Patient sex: M
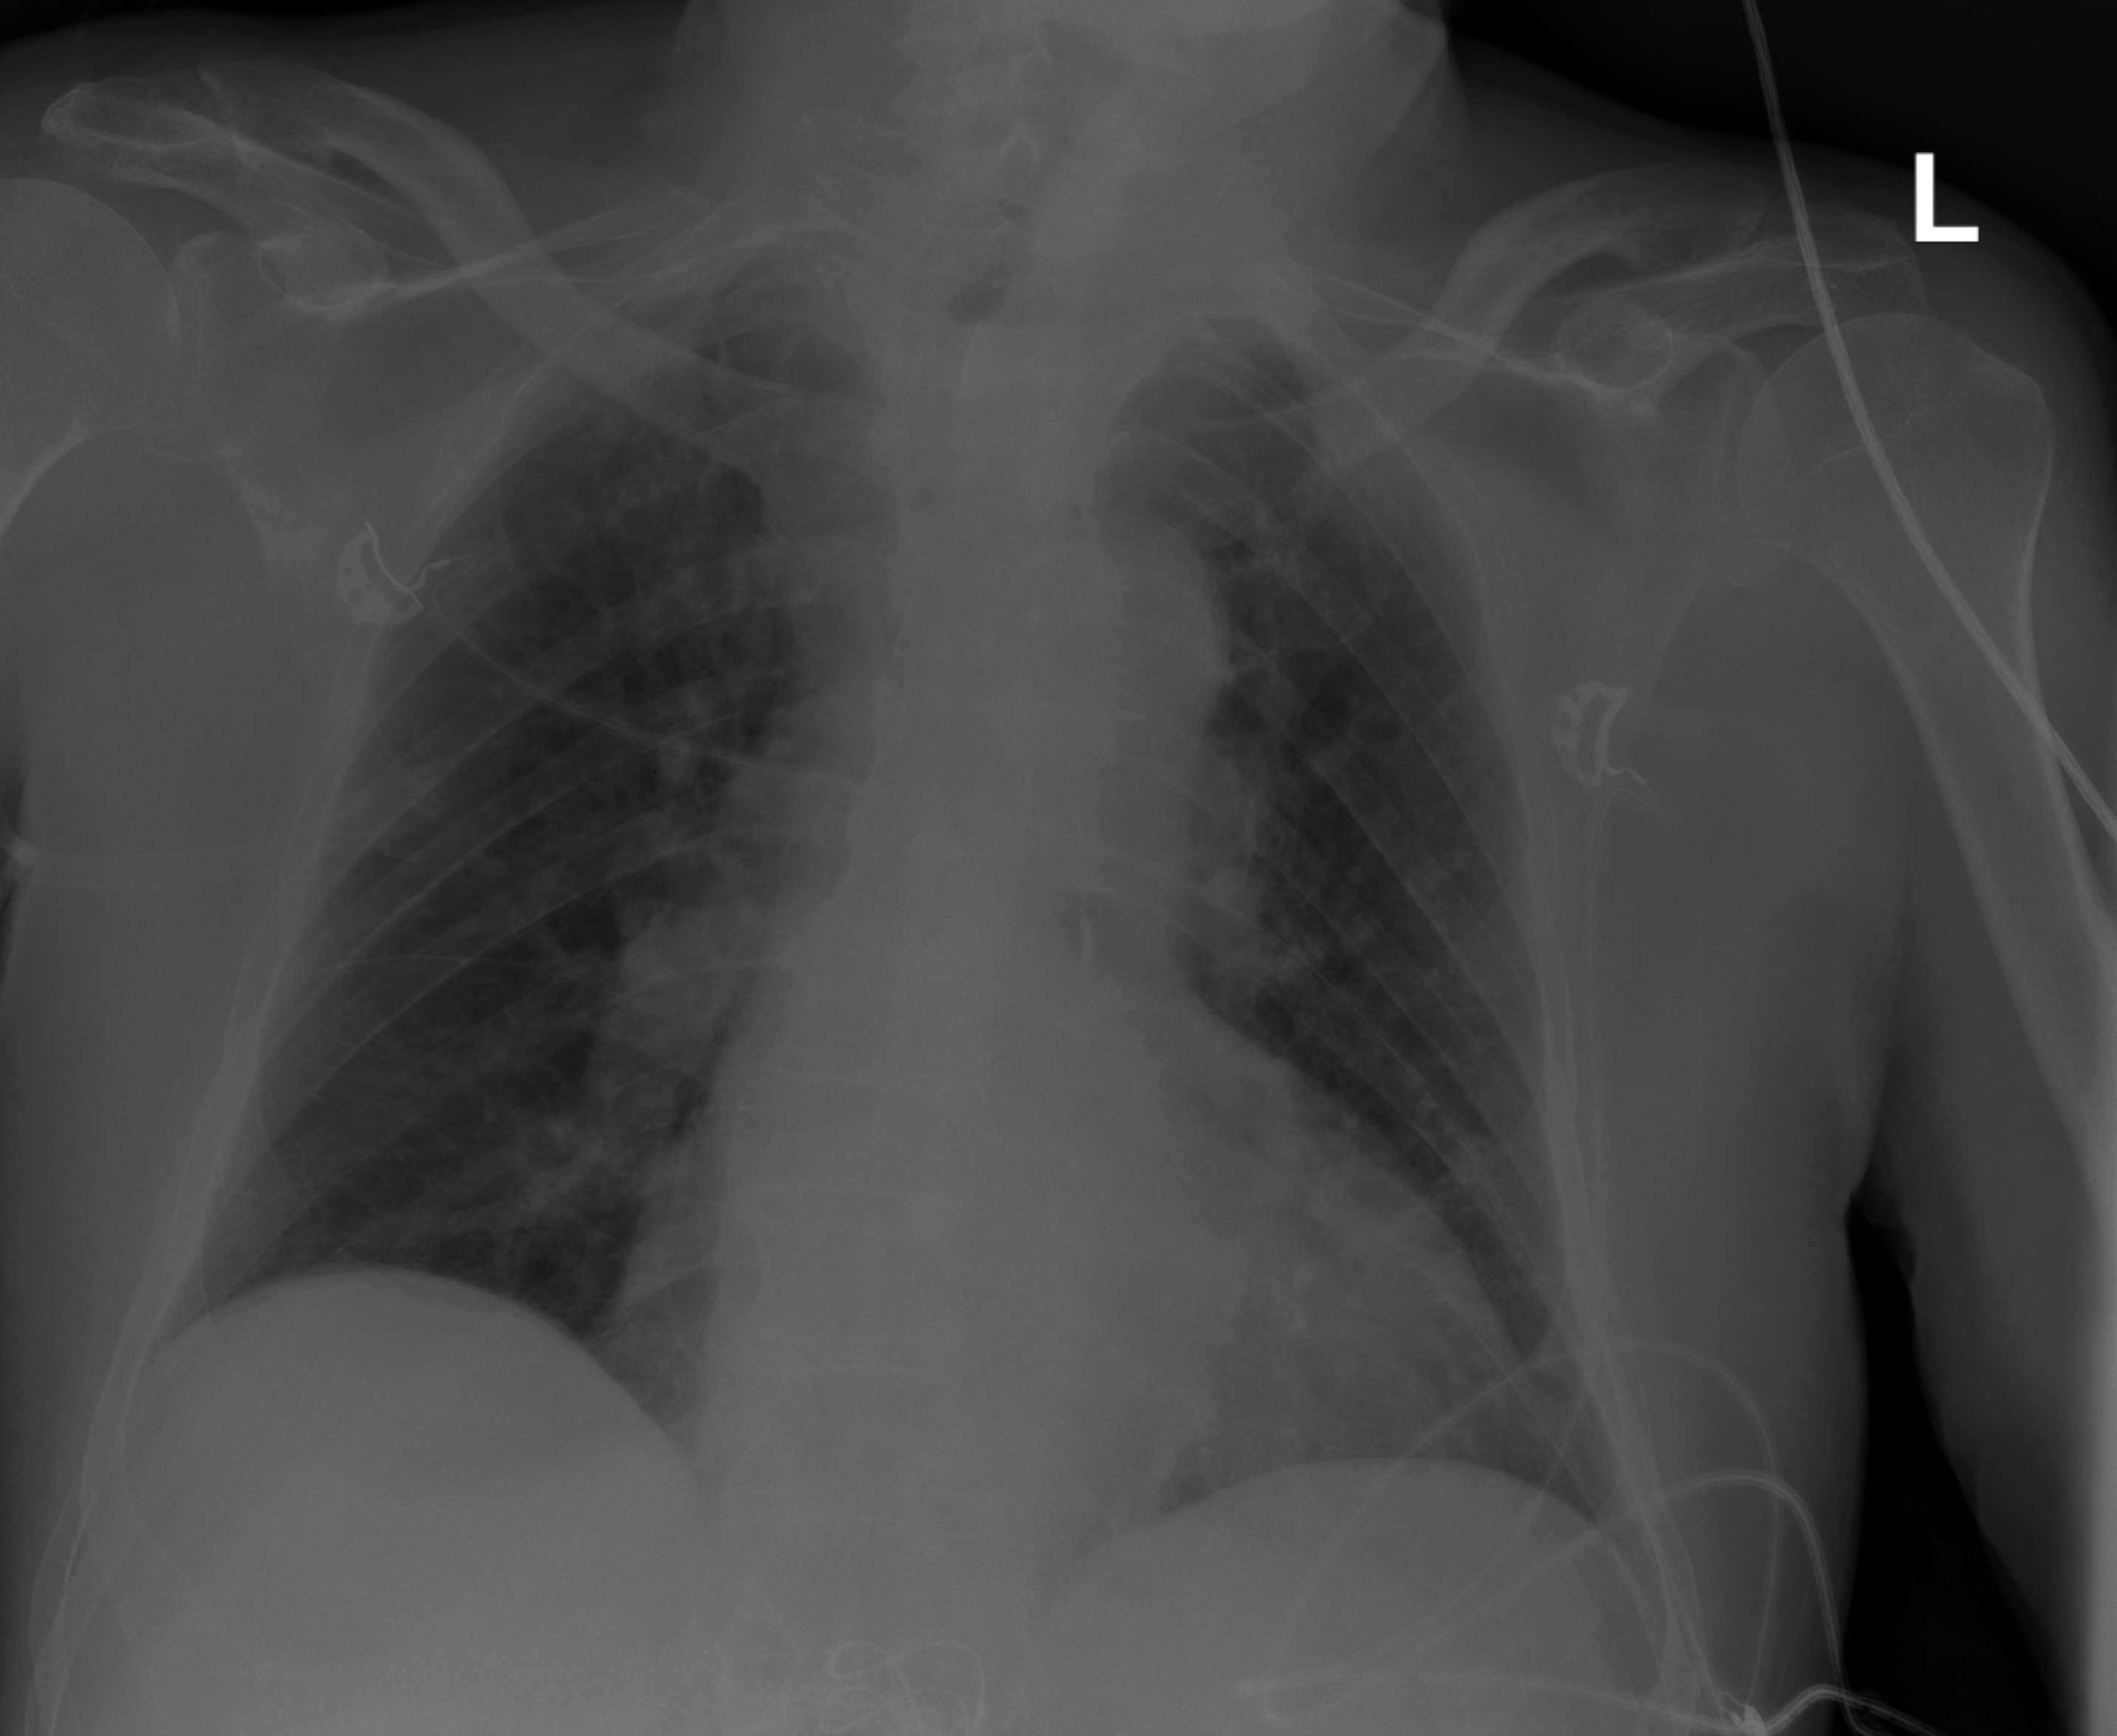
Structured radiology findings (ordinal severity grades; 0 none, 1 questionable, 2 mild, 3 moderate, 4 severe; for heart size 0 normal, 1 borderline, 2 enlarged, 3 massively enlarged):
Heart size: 2
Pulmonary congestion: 0
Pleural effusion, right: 0
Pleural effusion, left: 0
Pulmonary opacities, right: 0
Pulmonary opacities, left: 2
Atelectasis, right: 0
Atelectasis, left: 0